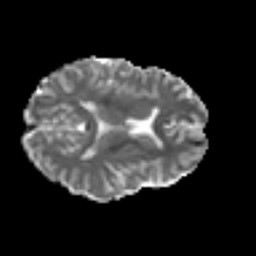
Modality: MD
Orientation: axial
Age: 29
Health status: ill
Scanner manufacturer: philips
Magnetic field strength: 3 T
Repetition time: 9 s
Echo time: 0.127 s